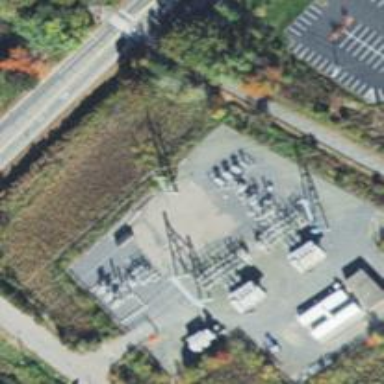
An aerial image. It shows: Switch used for power control.